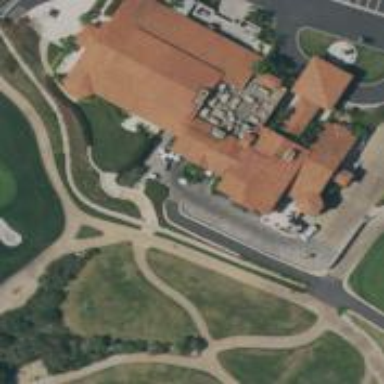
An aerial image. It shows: Clubhouse building associated with golf course.